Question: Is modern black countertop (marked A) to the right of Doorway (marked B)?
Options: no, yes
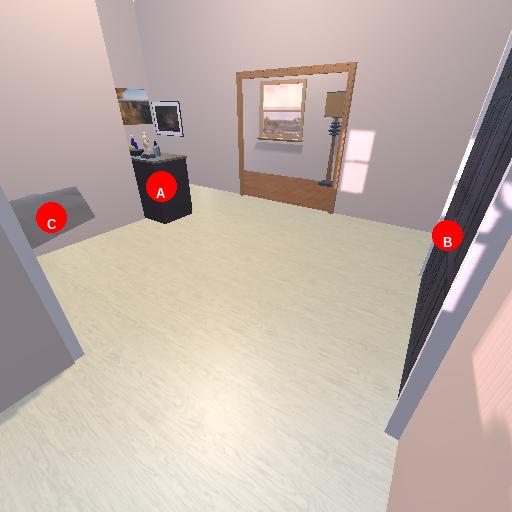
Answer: no